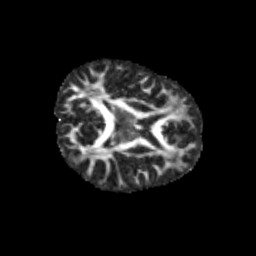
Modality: FA
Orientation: axial
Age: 10
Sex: male
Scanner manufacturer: siemens
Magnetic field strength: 3 T
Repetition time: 3.8 s
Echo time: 0.07 s